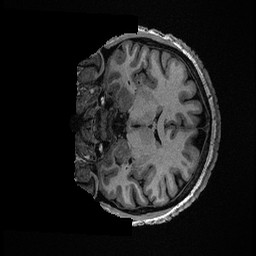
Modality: T1w
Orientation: coronal
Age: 28
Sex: female
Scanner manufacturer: ge
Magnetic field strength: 3 T
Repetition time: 0.006952 s
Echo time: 0.00292 s